Question: I wanted to find out the trade off point between a Dictionary lookup and a binary search lookup of an array. I was expecting constant time lookups for the Dictionary, and logarithmic time lookups for the binary search depending on the size of the collection, with the binary search performing better for smaller sized collections.
However, I was surprised when I saw the following results:

I was surprised at: 1. Binary search is growing logarithmically at first, and then grows much faster. 2. Hash is pretty consistent at first, but then also starts growing slowly. 3. Binary search is never better than the hash lookup. Below is my code. What did I do wrong?
'''
class Program
{
static void Main(string[] args)
{
var r = new Random();
var targets = Enumerable.Range(0, 1000 * 1000).Select(_ => r.Next(int.MaxValue)).ToList();
for (int totalCount = 1; totalCount < 1000*1000*10; totalCount*=2)
{
var a = Enumerable.Range(0, totalCount).Select(_ => r.Next(int.MaxValue)).Distinct().Select(v => new thing(v)).OrderBy(t => t.value).ToArray();
var d = a.ToDictionary(t => t.value);
var watch = new System.Diagnostics.Stopwatch();
{
watch.Start();
var found = targets.Select(t => BinarySearch(t, a)).Where(t => t != null).Count();
watch.Stop();
Console.WriteLine(string.Format("found {0} things out of {2} in {1} ms with binary search", found, watch.ElapsedMilliseconds, a.Length));
}
{
watch.Restart();
var found = targets.Select(t => HashSearch(t, d)).Where(t => t != null).Count();
watch.Stop();
Console.WriteLine(string.Format("found {0} things out of {2} in {1} ms with hash search", found, watch.ElapsedMilliseconds, d.Keys.Count));
}
}
Console.ReadLine();
}
static thing HashSearch(int needle, Dictionary<int, thing> hash)
{
if (!hash.ContainsKey(needle))
return null;
return hash[needle];
}
static thing BinarySearch(int needle, thing[] sortedHaystack)
{
return BinarySearch(needle, sortedHaystack, 0, sortedHaystack.Length - 1);
}
static thing BinarySearch(int needle, thing[] sortedHaystack, int minimum, int maximum)
{
if (minimum > maximum)
return null;
var middle = (minimum + maximum) / 2;
if (needle == sortedHaystack[middle].value)
return sortedHaystack[middle];
if (needle < sortedHaystack[middle].value)
return BinarySearch(needle, sortedHaystack, minimum, middle - 1);
return BinarySearch(needle, sortedHaystack, middle + 1, maximum);
}
class thing
{
public int value;
public thing(int v)
{
value = v;
}
}
}
'''
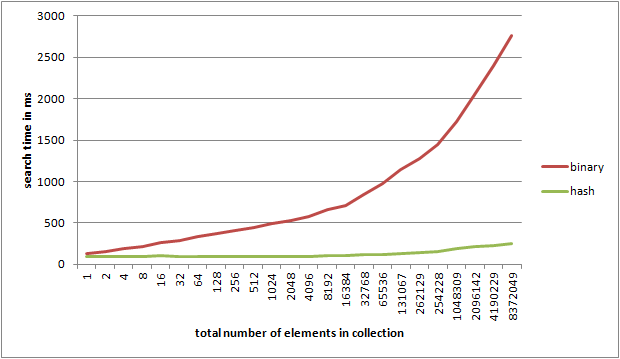
Answer: (Pretty much as noted in comments.)
I suspect you're mostly seeing the effects of cache misses. When the collection is large, you'll get a lot of cache misses - particularly with the binary search, which potentially needs to touch a lot of points in the collection to find an element.
At the low sizes, I suspect you're seeing cache misses too, but this time on your 'targets' list - and also the overhead of LINQ itself. LINQ is fast, but it can still be significant when all you're doing is performing a single search of a tiny collection in the middle.
I'd suggest rewriting your loops to something like:
'''
{
// Use the same seed each time for consistency. Doesn't have to be 0.
Random random = new Random(0);
watch.Start();
int found = 0;
for (int i = 0; i < 1000 * 1000; i++)
{
if (BinarySearch(t, random.Next(int.MaxValue)) != null)
{
found++;
}
}
watch.Stop();
Console.WriteLine(string.Format
"found {0} things out of {2} in {1} ms with binary search",
found, watch.ElapsedMilliseconds, a.Length));
}
'''
Of course you've then got the problem of including random number generation in the loop instead... you might want to look at using a random number generator which is faster than 'System.Random' if you can find one. Or use some other way of determining which elements to look up.
Oh, and I'd personally rewrite the binary search to use iteration rather than recursion, but that's a different matter. I wouldn't expect it to have a significant effect.